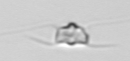
Label: Chaetoceros_didymus